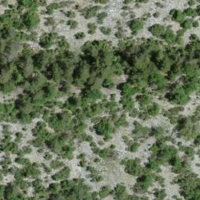
EUNIS habitat code: 45
Species observed at this site:
Cinclus cinclus
Aegithalos caudatus
Lophophanes cristatus
Periparus ater